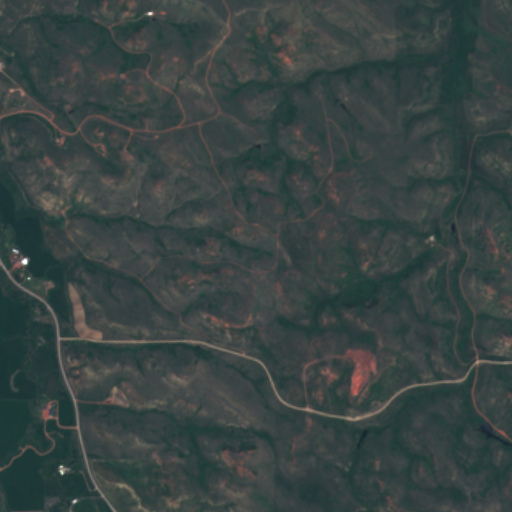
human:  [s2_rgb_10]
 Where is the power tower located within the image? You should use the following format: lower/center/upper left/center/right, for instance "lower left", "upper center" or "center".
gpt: The power tower is located in the right of the image.
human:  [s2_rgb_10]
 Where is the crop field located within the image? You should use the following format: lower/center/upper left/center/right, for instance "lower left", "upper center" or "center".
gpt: There is no crop field in the image.